Field crop: tomato
Growth stage: 2
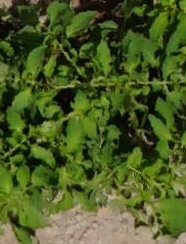
Species: tomato